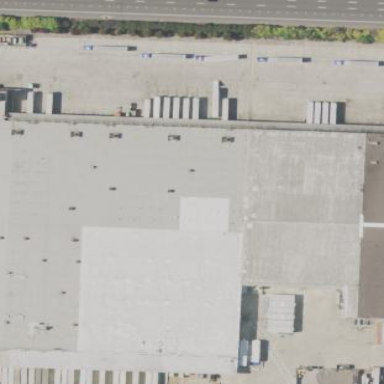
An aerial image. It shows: Industrial building.